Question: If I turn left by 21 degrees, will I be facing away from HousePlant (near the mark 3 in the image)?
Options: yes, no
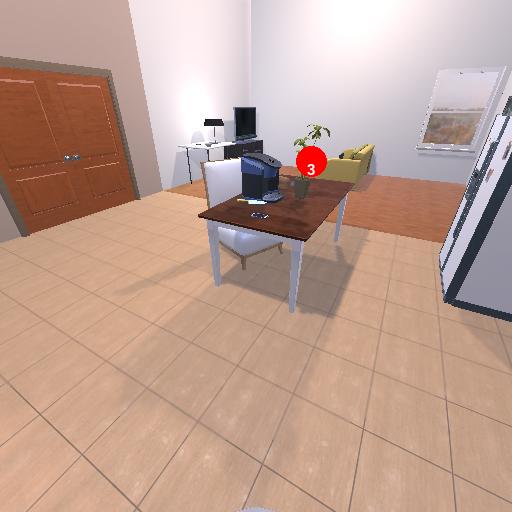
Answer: yes